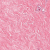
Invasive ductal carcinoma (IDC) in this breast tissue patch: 0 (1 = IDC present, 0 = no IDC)